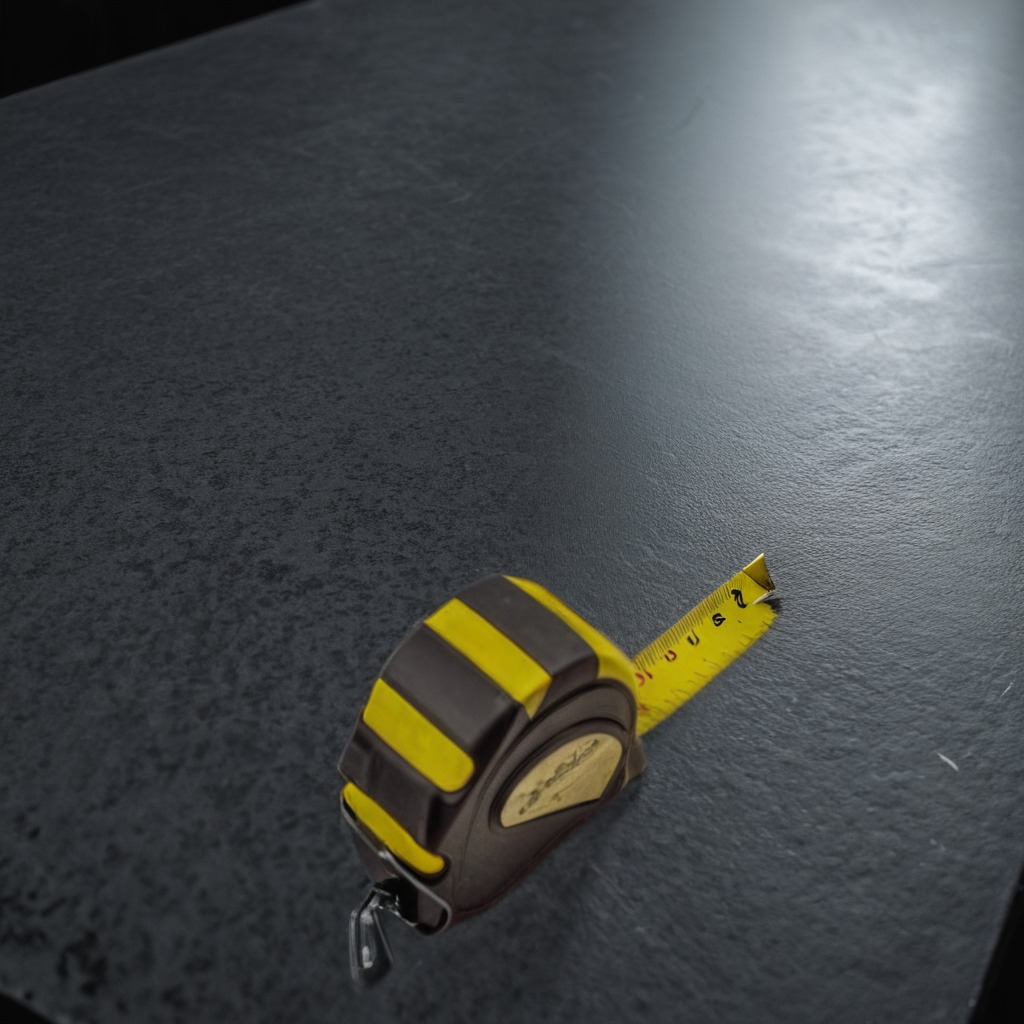
A measuring tape is lying on a clean granite table inside a workshop at night.